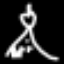
Label: The Eiffel Tower